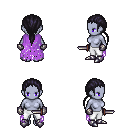
a pixel art fantasy rpg character, female body template, dark elf, purple skin, maroon tattered cape, white pants, raven ponytail hairstyle, metal gloves, metal boots, dagger, four views (front, back, left, right), 2x2 character sprite sheet, small pixel art, hard edges, no anti-aliasing